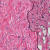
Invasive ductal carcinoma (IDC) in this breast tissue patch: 0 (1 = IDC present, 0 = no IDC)